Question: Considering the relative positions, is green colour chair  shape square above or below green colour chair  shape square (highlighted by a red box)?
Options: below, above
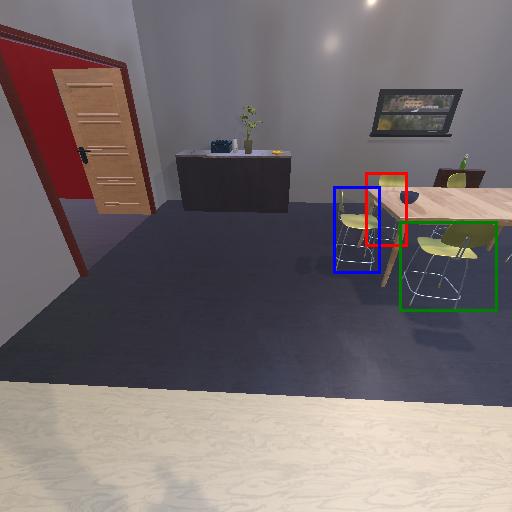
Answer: below